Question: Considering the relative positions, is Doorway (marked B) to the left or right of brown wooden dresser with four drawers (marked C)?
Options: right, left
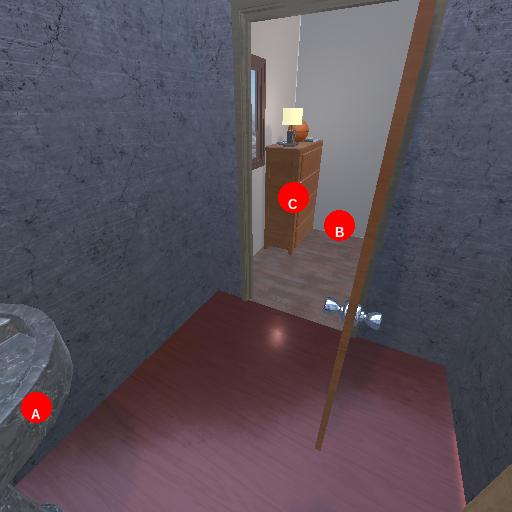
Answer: right